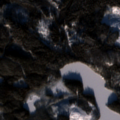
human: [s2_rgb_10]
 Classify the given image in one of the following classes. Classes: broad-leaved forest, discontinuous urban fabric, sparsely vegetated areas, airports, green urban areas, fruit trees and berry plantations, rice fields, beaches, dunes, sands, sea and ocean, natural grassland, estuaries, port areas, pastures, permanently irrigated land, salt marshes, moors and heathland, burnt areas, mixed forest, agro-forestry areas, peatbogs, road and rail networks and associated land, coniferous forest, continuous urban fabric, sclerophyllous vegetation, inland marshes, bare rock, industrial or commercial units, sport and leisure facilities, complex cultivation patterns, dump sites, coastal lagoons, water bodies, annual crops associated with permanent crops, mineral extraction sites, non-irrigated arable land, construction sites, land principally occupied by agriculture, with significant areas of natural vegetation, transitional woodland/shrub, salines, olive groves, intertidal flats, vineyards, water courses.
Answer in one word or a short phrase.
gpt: coniferous forest, mixed forest, transitional woodland/shrub, water bodies